Question: what im trying to do is pass a parameter to the service.
that parameter would be considered as a custom header
so in my factory is this:
'''
function($resource) {
var login=$resource(constVar.get('REMOTE_USER'), {}, {
get:{
method: 'GET',
isArray:false,
headers:':myHeader'
}
});
return login;}
'''
and my controller(security is the service) goes like this:
'''
Security.get({myHeader:headers}, function(data){
alert("success");
}, function(){
alert("error");
});//headers is an object in a format {"name":"value"}
'''
i just want to use that "headers" value from the controller to the service.
what im getting is like this (chrome):

i managed to create a header but it's all messed up. and the parameter i passed goes to the query parameter string.. -> i need it to be a custom header
any ideas?
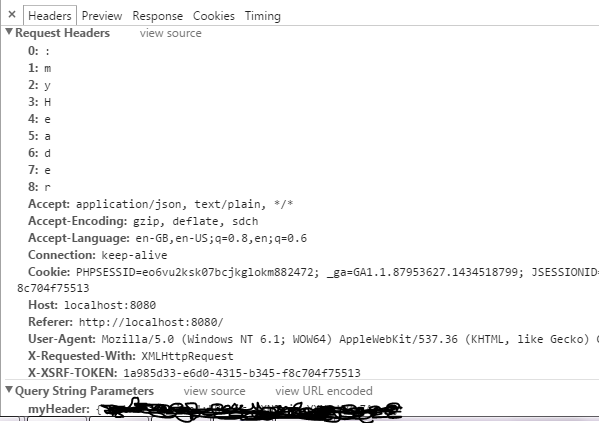
Answer: You must pass it as an array, not as string :
'''
function($resource) {
var login=$resource(constVar.get('REMOTE_USER'), {}, {
get:{
method: 'GET',
isArray:false,
headers: {
myHeader : 'myHeaderValue'
}
}
});
return login;}
'''